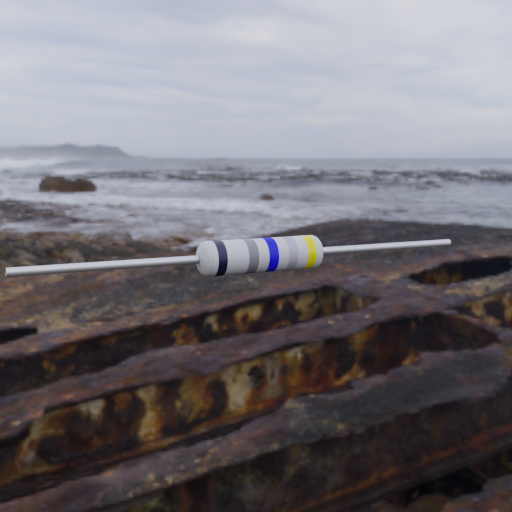
Resistor colour bands (in order): black, gray, blue, silver, yellow